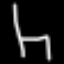
Label: chair